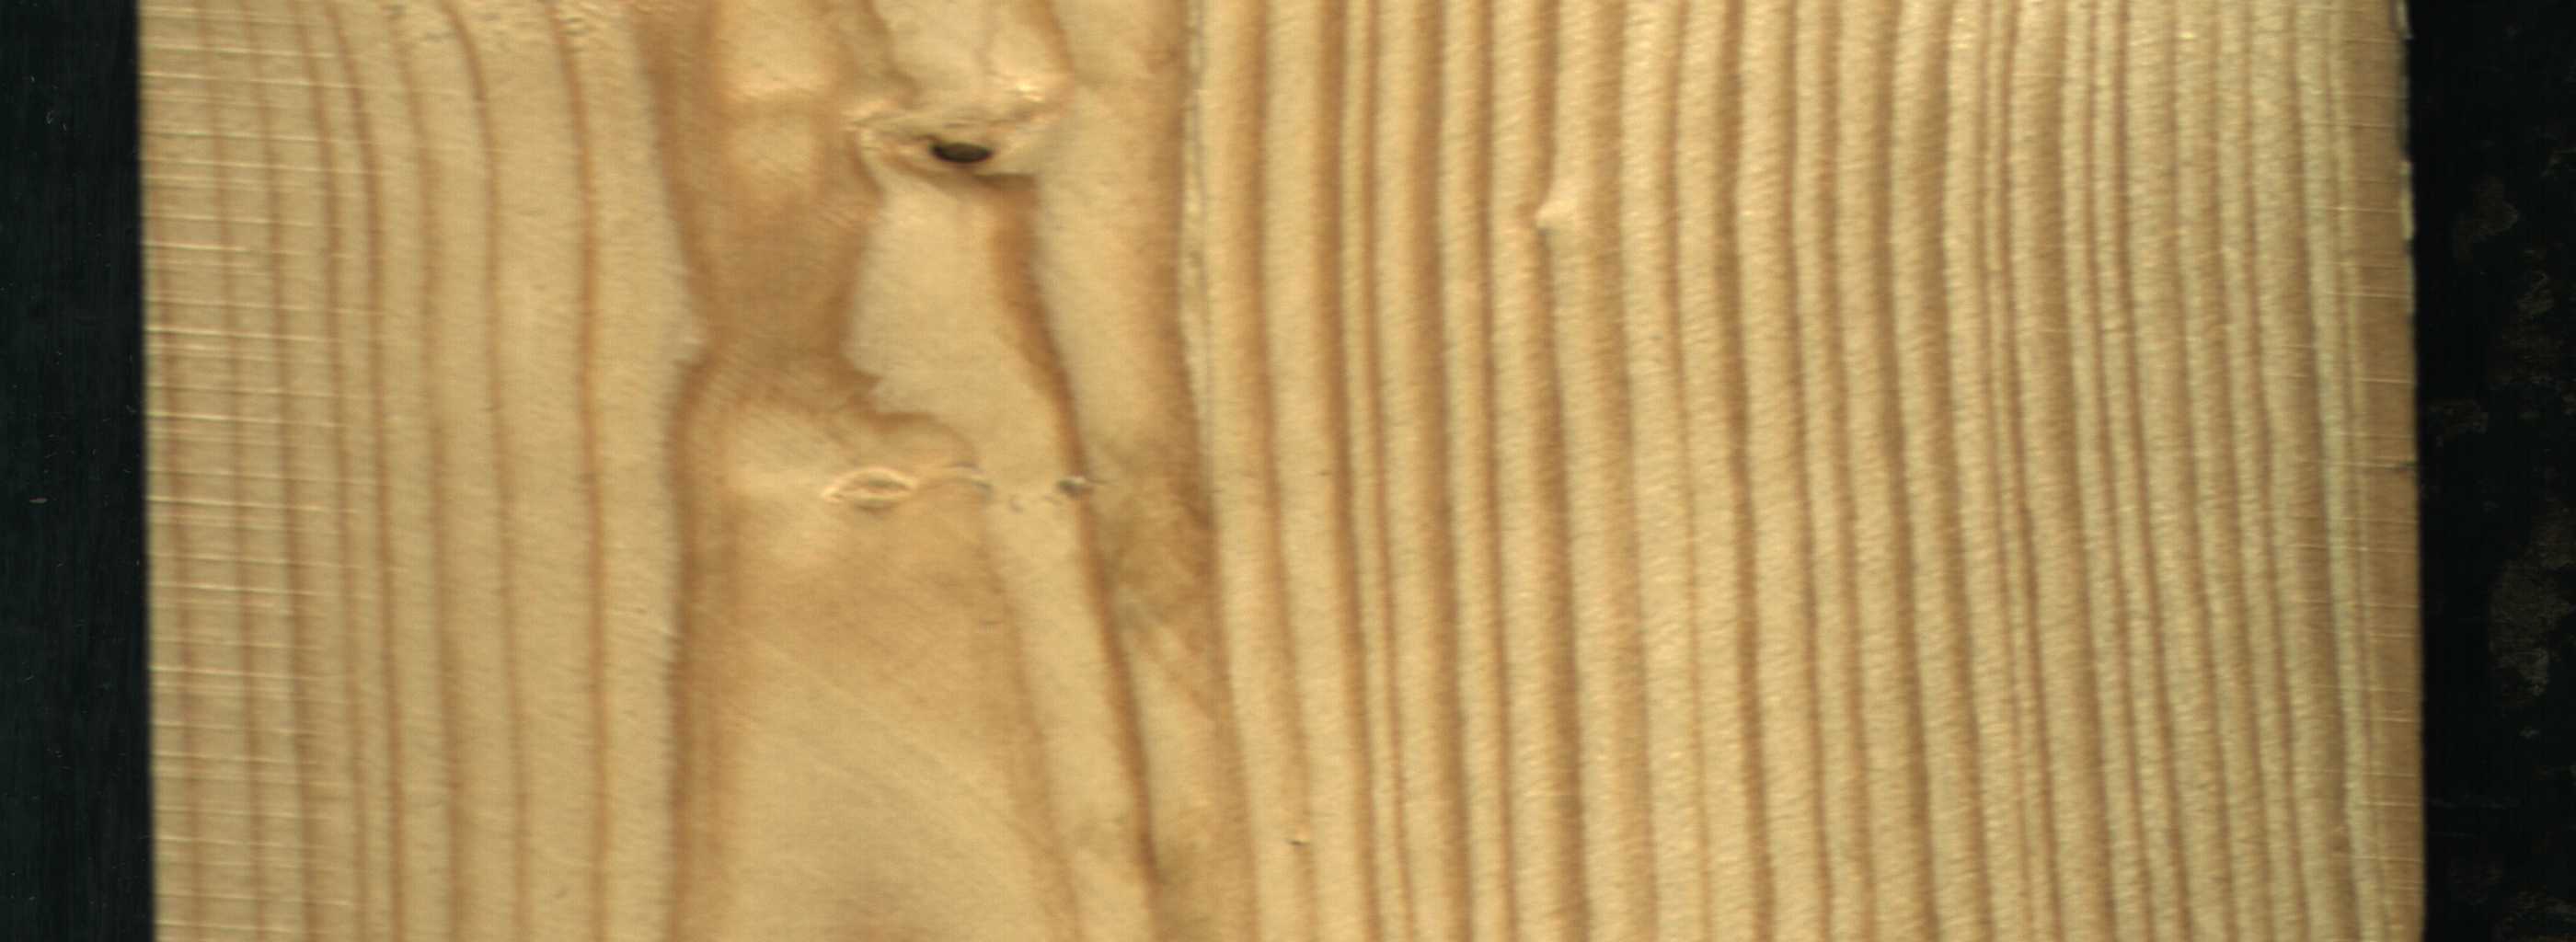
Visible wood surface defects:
Dead_Knot